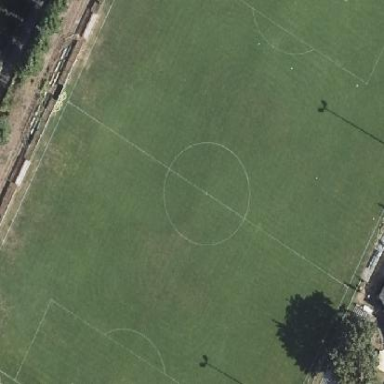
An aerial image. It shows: Soccer pitch with grass surface for leisure land.